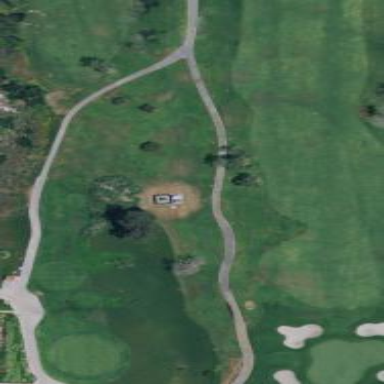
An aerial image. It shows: Area with grass used as rough in golf course.